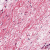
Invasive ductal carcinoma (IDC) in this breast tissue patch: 0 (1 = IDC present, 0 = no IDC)